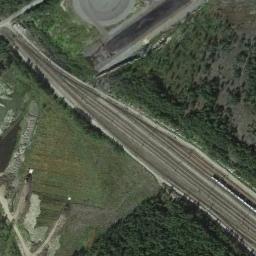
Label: railway_station